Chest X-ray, PA view. Patient: 57 years old, sex F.
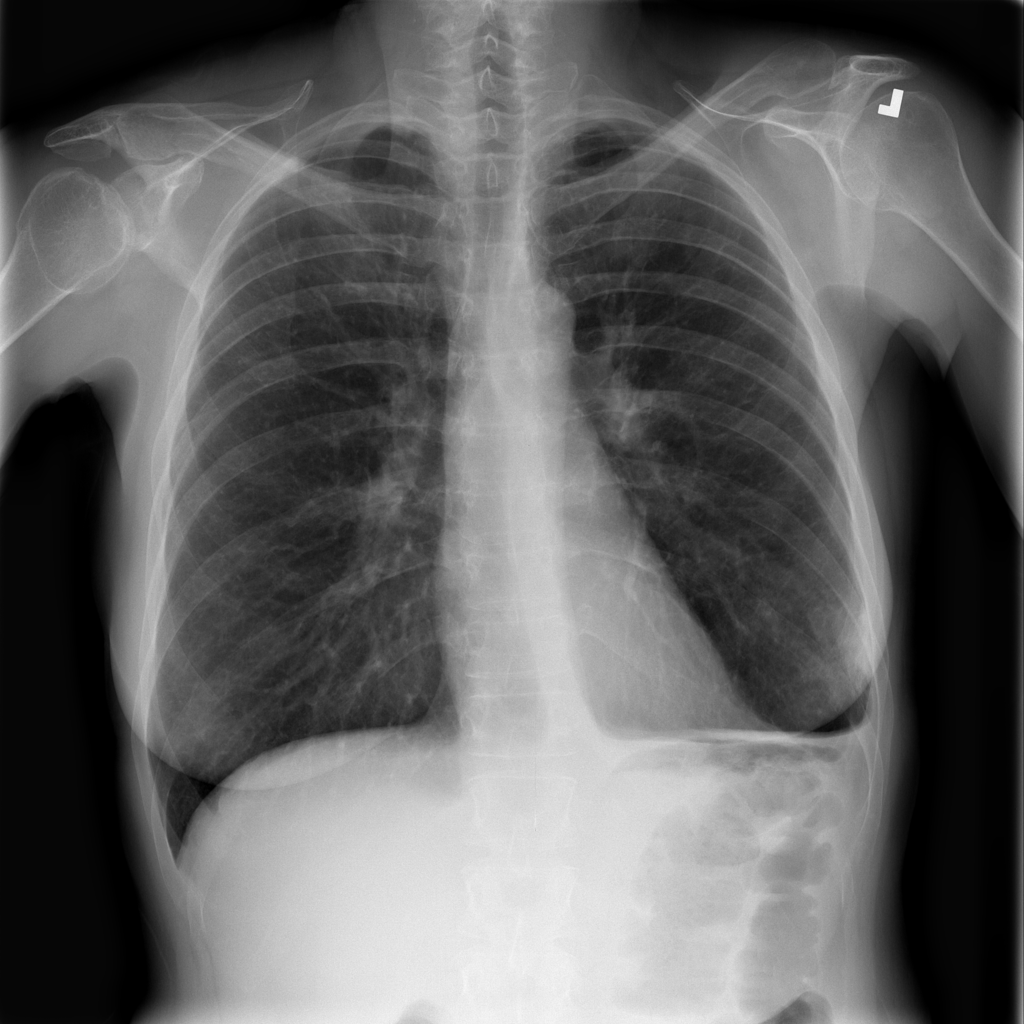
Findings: No Finding